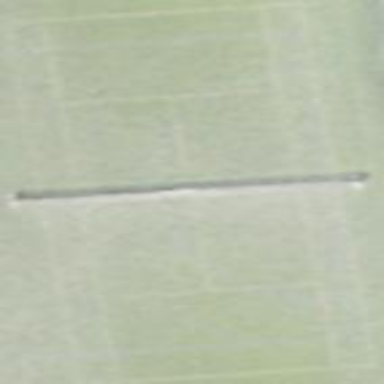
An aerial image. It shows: Tennis court in leisure pitch.